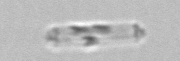
Label: Cerataulina_pelagica